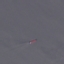
Land use / land cover class: SeaLake